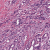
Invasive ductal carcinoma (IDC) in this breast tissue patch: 1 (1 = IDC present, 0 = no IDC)